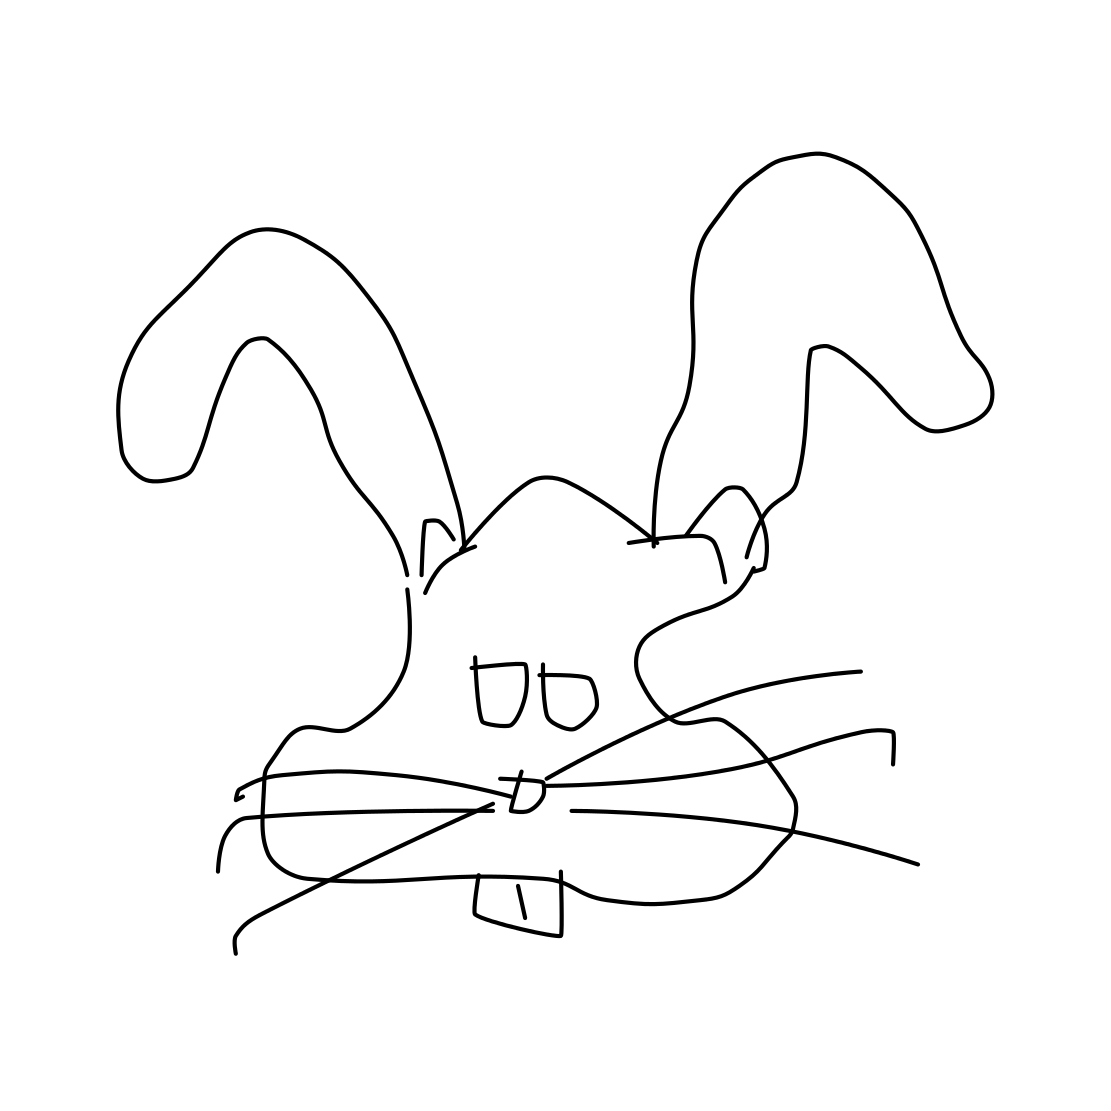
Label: rabbit